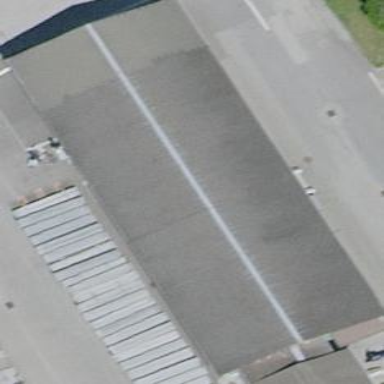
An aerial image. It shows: Industrial building.